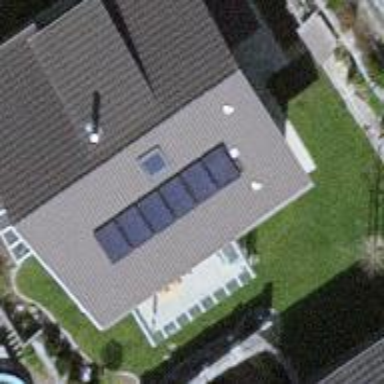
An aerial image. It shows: Solar power generator utilizing photovoltaic technology with solar photovoltaic panels.